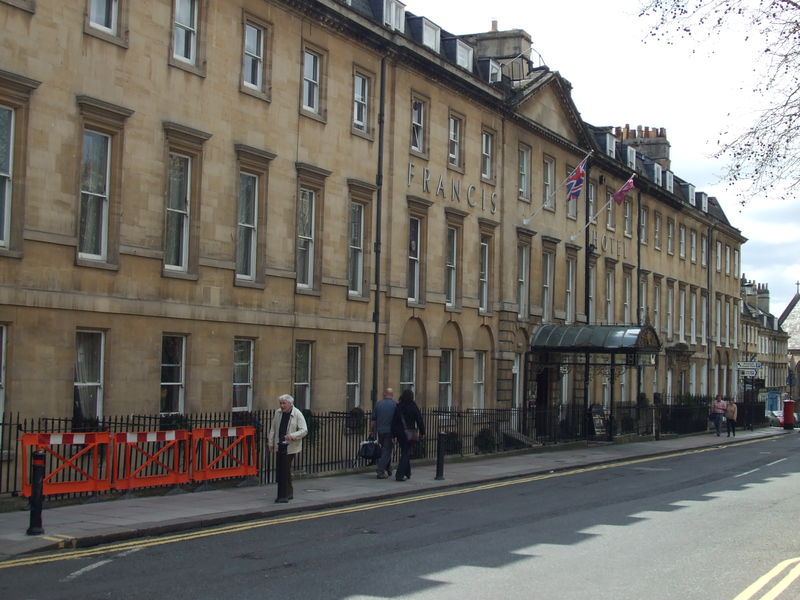
Titel: Südseite, Gesamtansicht
Künstler: John d.Ä. Wood
Standort: Bath
Institution: Queens Square
Schlagwörter: baum, dunkel, himmel, mann, schatten, weiß, gelb, menschen, ocker, äste, braun, bunt, fenster, frankreich, frau, glas, grau, hell, licht, schwarz, strasse, dach, gebäude, haus, rot, zaun, beige, architektur, mensch, ast, häuser, zweige, gehen, gitter, sonne, kind, klassizismus, paar, england, front, fahnen, fassade, passanten, pflaster, alter mann, fahne, flagge, giebel, farbe, baby, spazieren, hotel, symmetrie, foto, fotografie, photographie, bögen, eingang, eisen, bürgersteig, dreistöckig, gehsteig, passant, linie, gauben, regenrinne, asphalt, gehweg, schilder, trottoir, bordstein, photo, portal, schranke, sandstein, farbfoto, etagen, geschosse, flaggen, london, vordach, stockwerke, aufnahme, absperrung, baustelle, botschaft, ädikula, poller, union jack, markierung, verdachung, blendbögen, strassenflucht, überdacht, briefkasten, bauzaun, sperre, france, francis, telefonzelle, gelbe linie, giteer, gusseisenbaum, regendach, postkasten, frotografie, gross brittanien, gross brtianien